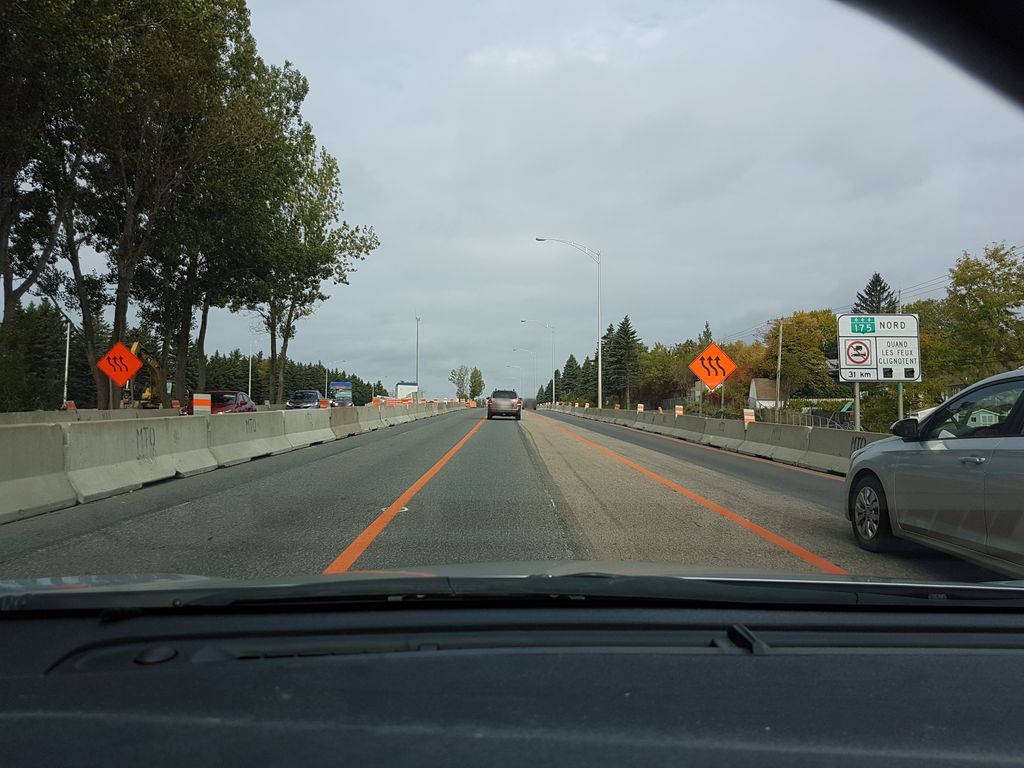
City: quebec_city